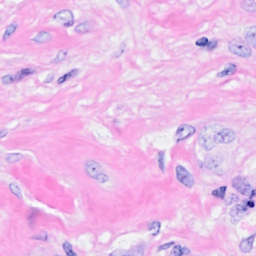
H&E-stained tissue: Breast